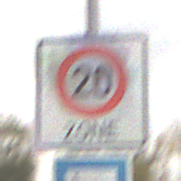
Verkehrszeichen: BeginnZone20
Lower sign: SackgasseRadverkehrFussgaengerDurchlaessig
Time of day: MorningAfternoon
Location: Outdoor (Nature)
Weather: Overcast
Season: NotSpecified
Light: Natural